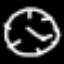
Label: clock